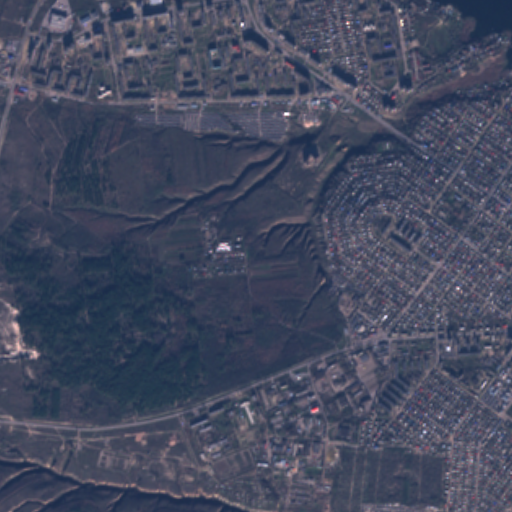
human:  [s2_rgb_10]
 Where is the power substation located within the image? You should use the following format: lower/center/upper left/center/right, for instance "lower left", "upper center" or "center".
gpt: The power substation is located in the upper of the image.
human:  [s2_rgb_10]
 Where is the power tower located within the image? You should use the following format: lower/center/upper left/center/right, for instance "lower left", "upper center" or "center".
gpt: There is no power tower in the image.